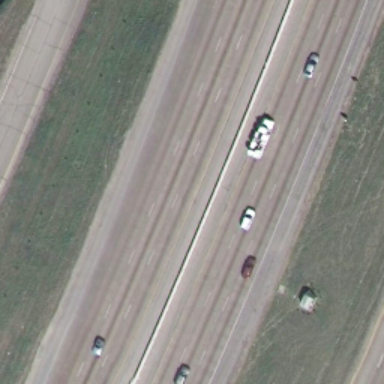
There are two straight freeways closed to each other and some plants beside the roads .